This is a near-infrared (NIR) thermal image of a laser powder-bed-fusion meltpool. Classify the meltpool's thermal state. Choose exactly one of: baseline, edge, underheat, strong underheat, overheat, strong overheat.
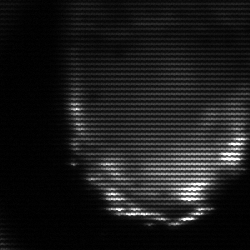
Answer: edge